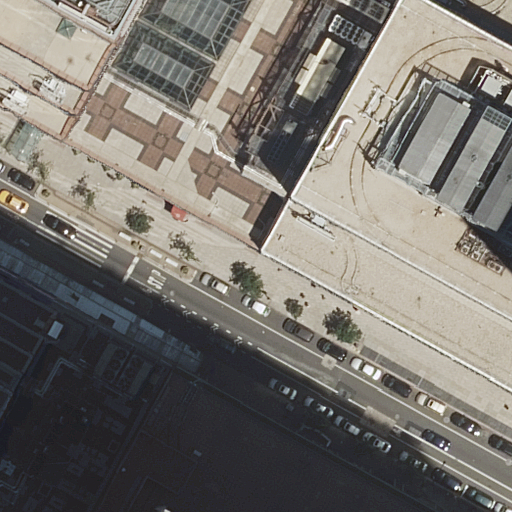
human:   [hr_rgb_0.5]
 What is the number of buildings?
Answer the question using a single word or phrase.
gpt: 4

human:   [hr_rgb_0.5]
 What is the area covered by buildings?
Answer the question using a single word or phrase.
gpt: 8911m2

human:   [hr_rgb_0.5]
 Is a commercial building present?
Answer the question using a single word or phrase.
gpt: yes

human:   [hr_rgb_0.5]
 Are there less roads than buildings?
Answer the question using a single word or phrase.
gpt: yes

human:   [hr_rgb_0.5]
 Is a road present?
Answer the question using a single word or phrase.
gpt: yes

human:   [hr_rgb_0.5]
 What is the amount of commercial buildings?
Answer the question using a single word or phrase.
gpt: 4

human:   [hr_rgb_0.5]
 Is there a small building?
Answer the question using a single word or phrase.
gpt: yes

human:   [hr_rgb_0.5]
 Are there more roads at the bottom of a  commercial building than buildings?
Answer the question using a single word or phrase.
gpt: no

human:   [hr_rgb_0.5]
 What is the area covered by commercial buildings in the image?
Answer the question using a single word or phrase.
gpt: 8911m2

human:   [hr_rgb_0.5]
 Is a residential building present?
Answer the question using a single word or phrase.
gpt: no

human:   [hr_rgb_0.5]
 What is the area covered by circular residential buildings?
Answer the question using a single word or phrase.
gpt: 0m2

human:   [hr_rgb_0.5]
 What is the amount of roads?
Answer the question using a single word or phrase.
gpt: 3

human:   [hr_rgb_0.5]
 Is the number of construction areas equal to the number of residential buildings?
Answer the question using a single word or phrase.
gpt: yes

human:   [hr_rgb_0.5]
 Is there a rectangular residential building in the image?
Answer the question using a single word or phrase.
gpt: no

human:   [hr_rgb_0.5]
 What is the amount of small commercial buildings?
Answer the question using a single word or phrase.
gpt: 1

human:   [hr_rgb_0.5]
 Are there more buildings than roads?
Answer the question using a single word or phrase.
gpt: yes

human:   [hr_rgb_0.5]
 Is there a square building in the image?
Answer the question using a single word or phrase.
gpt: no

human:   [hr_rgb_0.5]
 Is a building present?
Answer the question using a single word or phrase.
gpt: yes

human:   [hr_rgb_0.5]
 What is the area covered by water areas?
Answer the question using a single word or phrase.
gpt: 0m2

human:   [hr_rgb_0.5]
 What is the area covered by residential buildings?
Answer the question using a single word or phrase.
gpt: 0m2

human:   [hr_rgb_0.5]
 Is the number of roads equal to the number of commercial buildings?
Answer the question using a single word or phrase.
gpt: no

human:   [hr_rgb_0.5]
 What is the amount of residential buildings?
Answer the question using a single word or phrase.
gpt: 0

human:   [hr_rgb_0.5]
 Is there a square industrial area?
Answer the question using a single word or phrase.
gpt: no

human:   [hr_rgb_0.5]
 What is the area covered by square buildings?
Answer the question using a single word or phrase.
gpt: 0m2

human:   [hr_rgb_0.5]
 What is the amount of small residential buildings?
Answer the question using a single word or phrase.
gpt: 0

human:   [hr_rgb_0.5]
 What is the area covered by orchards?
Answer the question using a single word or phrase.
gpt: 0m2

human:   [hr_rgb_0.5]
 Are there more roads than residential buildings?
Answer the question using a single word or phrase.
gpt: yes

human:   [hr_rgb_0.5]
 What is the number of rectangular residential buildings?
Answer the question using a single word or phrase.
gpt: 0

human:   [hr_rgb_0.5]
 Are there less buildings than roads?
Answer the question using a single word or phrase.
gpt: no

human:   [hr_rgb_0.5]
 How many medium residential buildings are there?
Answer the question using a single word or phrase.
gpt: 0

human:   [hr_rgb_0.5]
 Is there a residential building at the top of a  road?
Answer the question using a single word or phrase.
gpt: no

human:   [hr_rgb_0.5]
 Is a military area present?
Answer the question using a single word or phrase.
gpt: no

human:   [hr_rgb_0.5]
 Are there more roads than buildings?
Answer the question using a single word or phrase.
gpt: no

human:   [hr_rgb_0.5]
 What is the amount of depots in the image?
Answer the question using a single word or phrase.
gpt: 0

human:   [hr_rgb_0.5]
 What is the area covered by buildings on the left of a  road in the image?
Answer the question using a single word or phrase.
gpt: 5438m2

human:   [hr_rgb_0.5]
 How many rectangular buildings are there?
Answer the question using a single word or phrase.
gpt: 2

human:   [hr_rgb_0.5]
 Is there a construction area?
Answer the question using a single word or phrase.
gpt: no

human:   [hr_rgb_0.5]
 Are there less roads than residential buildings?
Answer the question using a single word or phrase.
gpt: no

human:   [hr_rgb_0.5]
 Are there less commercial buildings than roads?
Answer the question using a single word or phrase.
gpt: no

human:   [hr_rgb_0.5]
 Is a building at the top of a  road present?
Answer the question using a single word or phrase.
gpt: yes

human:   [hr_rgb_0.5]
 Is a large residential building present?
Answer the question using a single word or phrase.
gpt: no

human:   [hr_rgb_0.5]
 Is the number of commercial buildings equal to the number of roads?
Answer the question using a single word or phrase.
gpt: no

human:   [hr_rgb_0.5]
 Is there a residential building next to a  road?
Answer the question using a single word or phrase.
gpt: no

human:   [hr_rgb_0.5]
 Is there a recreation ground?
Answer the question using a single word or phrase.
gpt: no

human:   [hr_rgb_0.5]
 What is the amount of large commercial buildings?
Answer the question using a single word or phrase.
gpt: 2

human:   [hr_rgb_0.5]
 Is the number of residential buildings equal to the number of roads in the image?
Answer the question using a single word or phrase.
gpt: no

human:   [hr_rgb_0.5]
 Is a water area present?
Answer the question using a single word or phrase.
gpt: no

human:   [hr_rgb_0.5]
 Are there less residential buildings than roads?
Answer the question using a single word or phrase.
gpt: yes

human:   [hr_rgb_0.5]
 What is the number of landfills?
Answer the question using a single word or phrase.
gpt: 0

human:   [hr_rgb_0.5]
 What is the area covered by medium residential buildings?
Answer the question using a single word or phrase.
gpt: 0m2

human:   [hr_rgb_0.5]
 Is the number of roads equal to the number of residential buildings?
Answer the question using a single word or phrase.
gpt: no

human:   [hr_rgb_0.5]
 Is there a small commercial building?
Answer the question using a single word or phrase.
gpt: yes

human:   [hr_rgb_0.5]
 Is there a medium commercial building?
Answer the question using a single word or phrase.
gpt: yes

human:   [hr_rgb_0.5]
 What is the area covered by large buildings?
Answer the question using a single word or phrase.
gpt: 8716m2

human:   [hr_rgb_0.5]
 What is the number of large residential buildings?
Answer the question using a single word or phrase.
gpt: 0

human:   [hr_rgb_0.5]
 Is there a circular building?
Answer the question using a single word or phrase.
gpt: no

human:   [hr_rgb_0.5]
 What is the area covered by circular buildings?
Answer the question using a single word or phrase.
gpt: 0m2

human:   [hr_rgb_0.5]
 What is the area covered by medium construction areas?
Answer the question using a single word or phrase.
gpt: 0m2

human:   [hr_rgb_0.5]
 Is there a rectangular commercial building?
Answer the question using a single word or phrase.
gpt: yes

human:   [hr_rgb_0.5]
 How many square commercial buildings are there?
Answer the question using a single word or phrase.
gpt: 0

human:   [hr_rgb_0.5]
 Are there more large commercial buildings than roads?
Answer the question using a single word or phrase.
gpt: no

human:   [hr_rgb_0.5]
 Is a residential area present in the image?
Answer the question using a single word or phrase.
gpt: no

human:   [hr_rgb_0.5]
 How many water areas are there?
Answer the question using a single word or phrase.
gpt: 0

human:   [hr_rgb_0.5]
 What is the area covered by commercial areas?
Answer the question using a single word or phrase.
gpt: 0m2